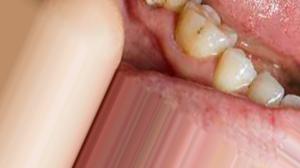
Condition: Caries